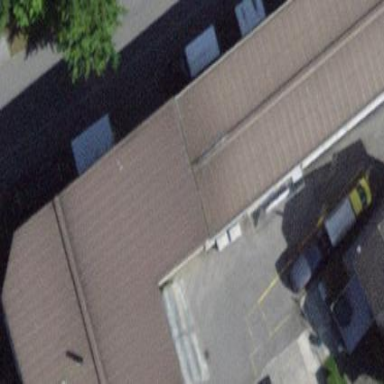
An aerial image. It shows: Industrial building.